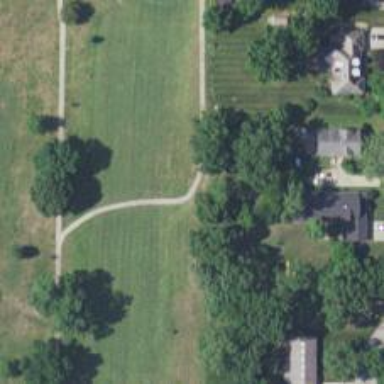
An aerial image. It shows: Service road used as golf cart path.